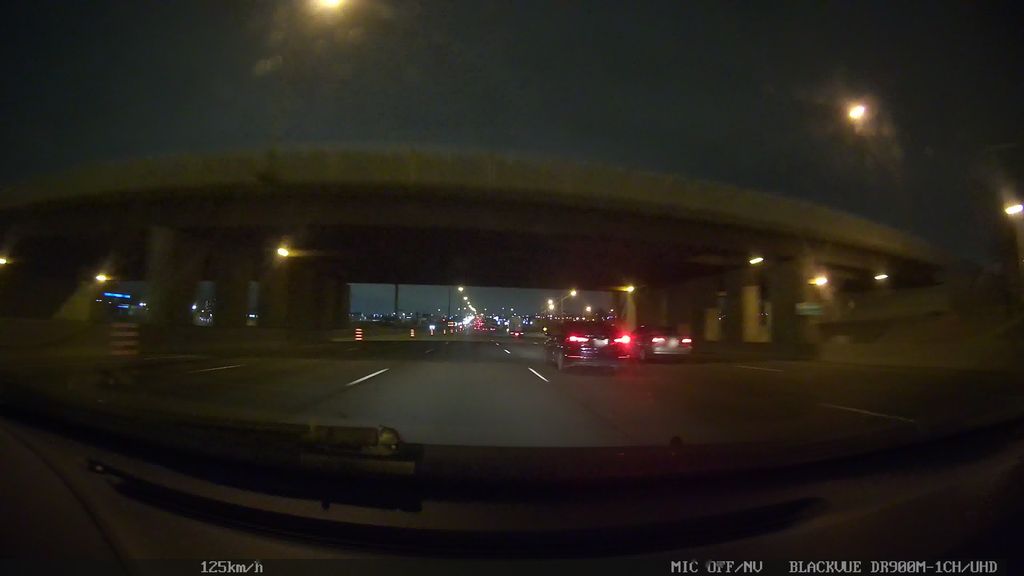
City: toronto